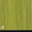
Piece: xx